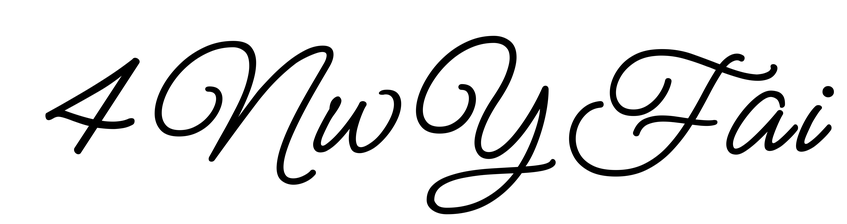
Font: MeowScript-Regular